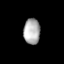
Tissue: lung
Cell type: Endothelial cells
Senescence score: 0.5582
Nuclear area (px): 414
Mean DAPI intensity: 174.382